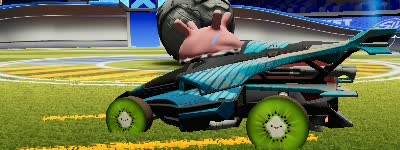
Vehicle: aftershock